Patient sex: F
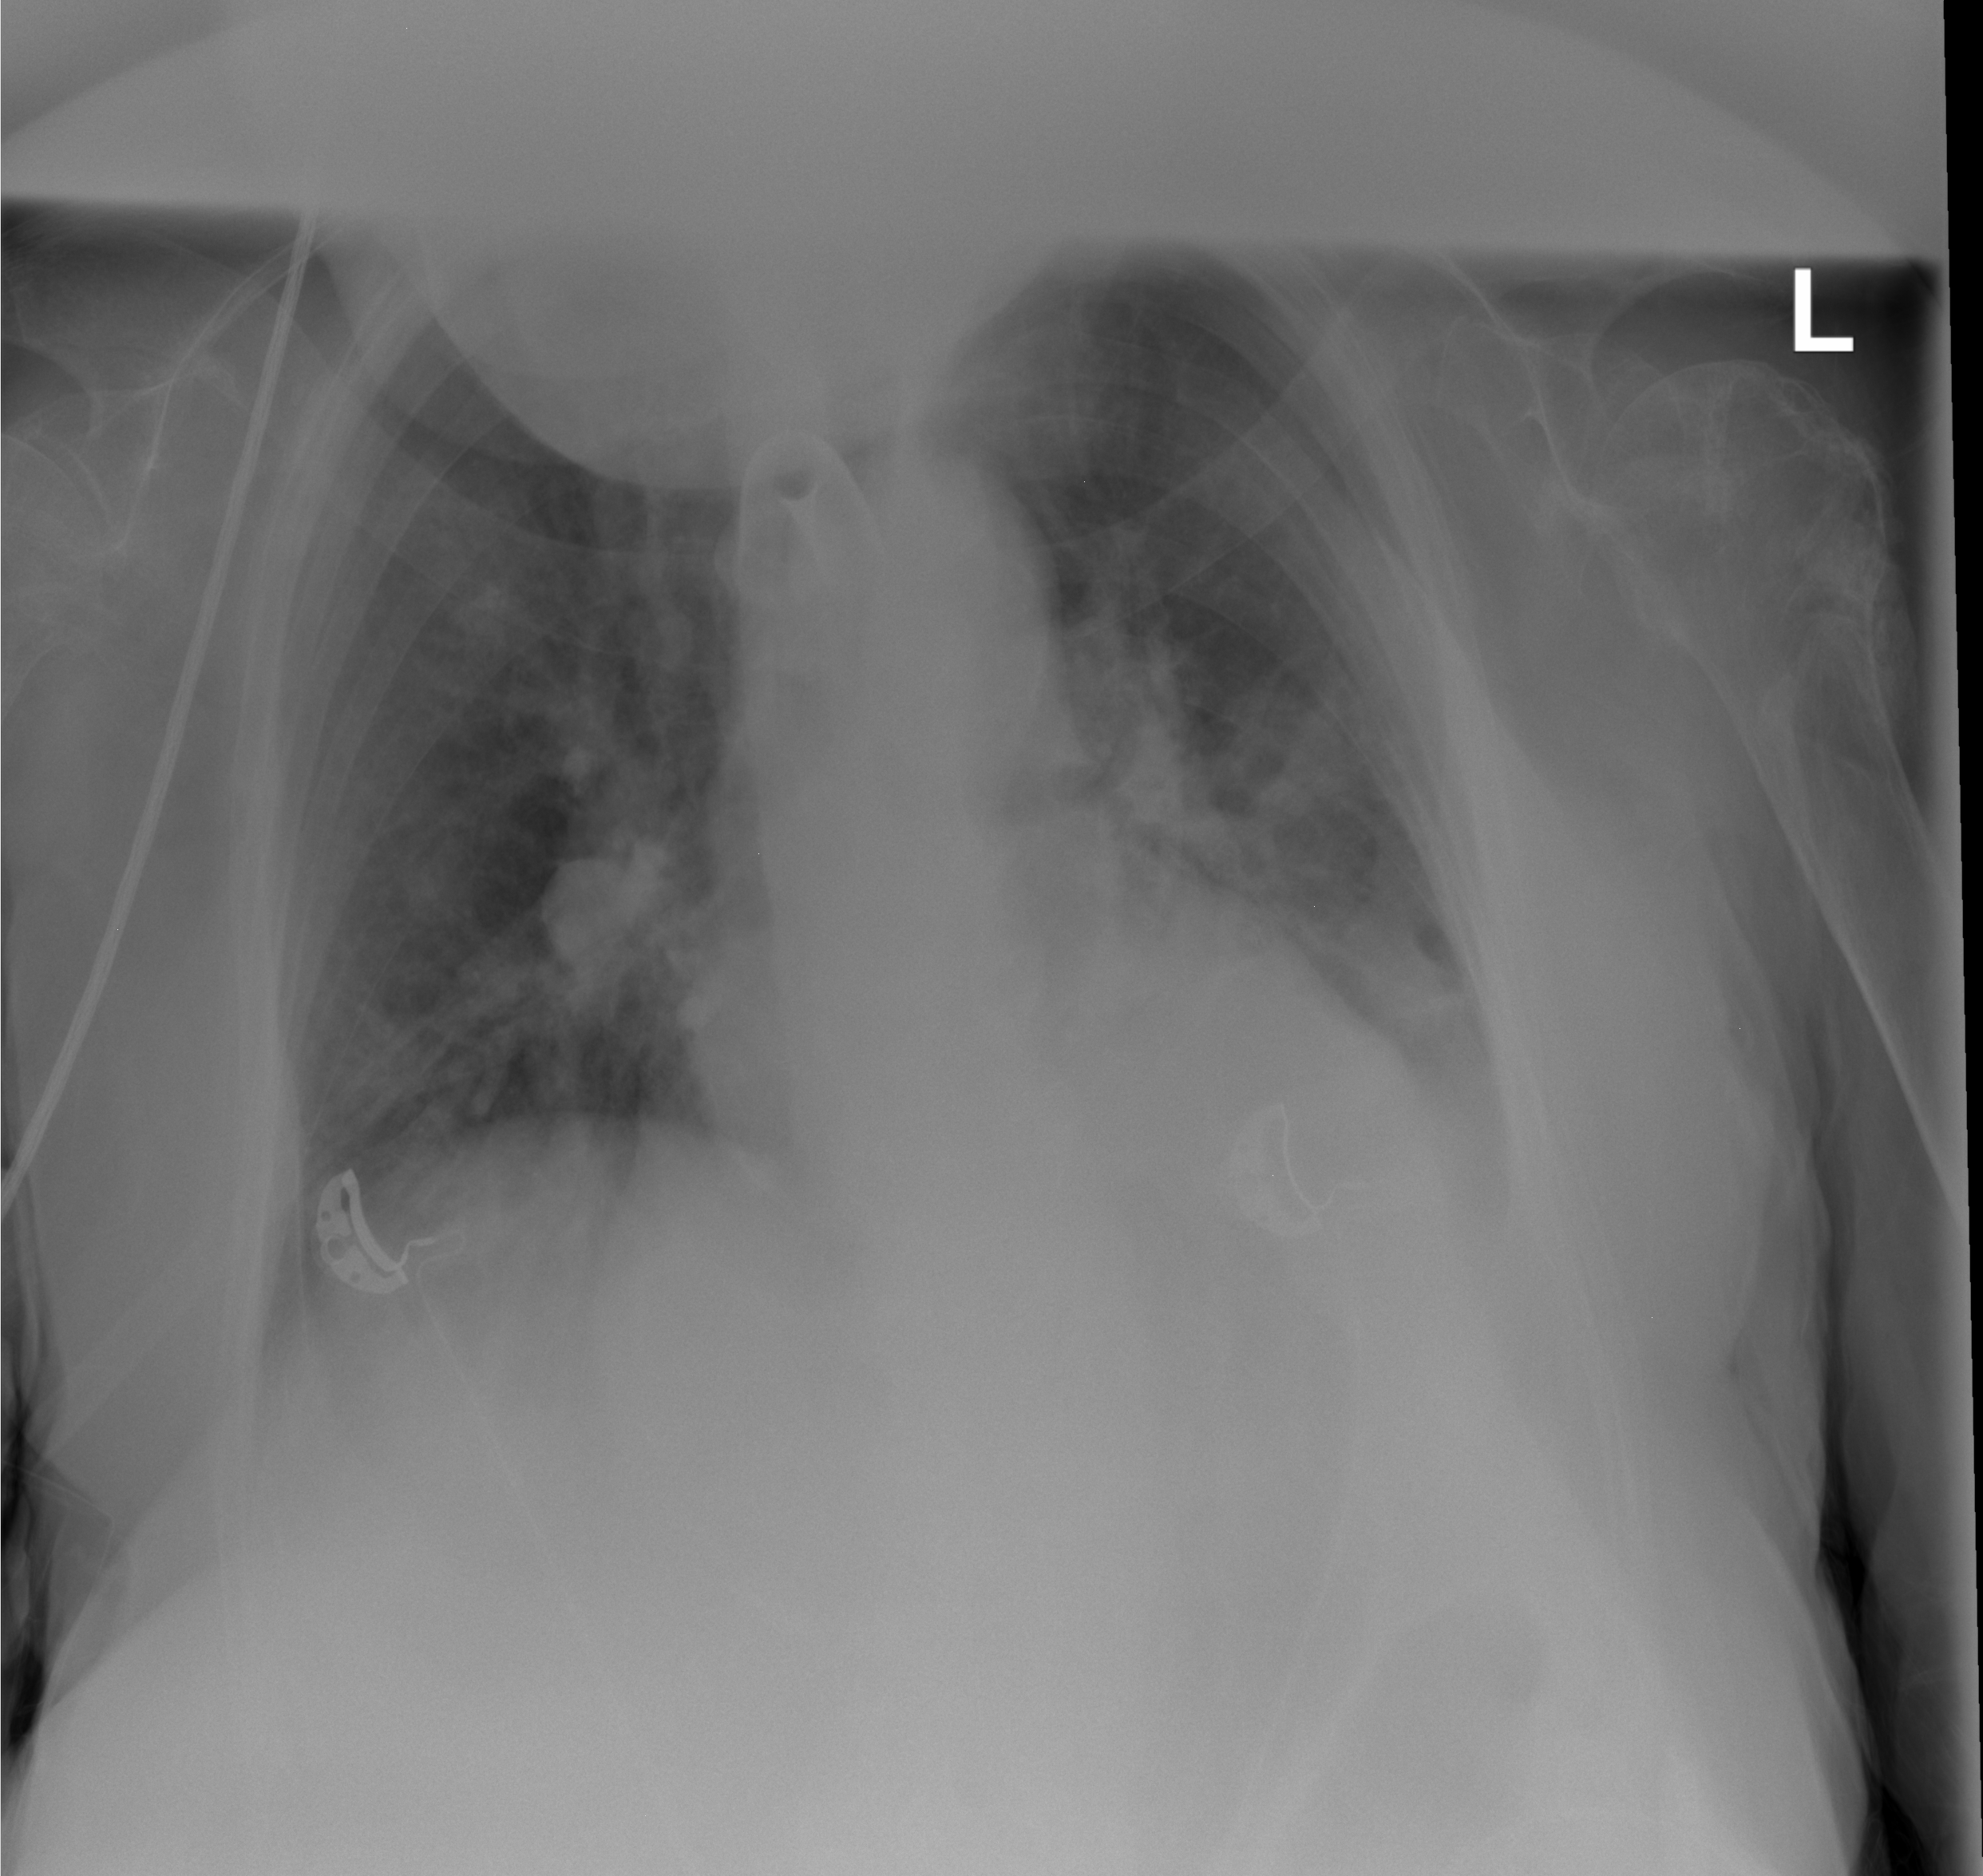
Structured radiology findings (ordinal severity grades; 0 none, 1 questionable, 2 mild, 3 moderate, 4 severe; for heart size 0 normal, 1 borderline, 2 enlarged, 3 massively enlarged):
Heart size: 2
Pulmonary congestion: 2
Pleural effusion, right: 0
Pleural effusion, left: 2
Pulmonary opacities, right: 0
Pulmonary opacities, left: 0
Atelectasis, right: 0
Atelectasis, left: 2